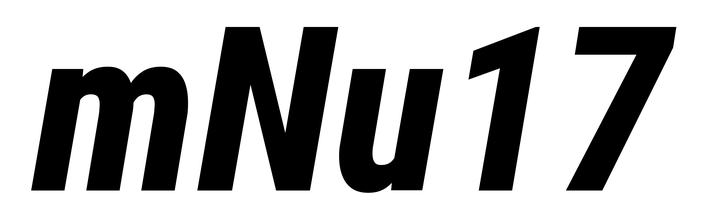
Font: Roboto-Italic_Condensed_ExtraBold_Italic